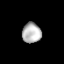
Tissue: prostate
Cell type: Fibroblasts
Senescence score: 0.725
Nuclear area (px): 381
Mean DAPI intensity: 178.21